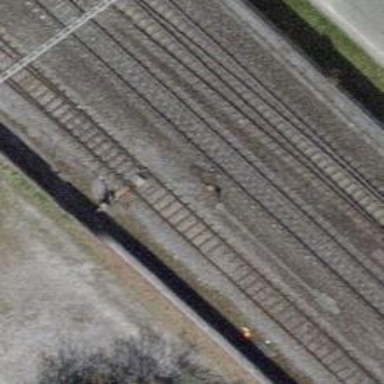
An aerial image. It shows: Railway switch.